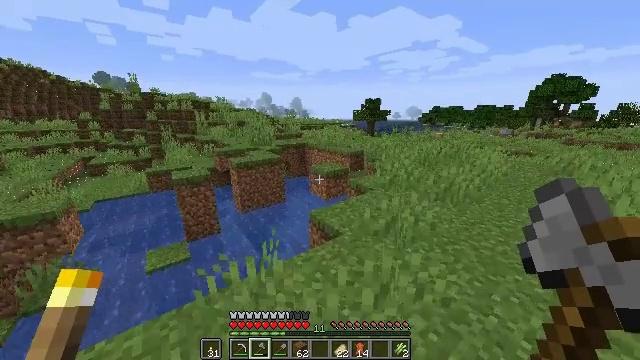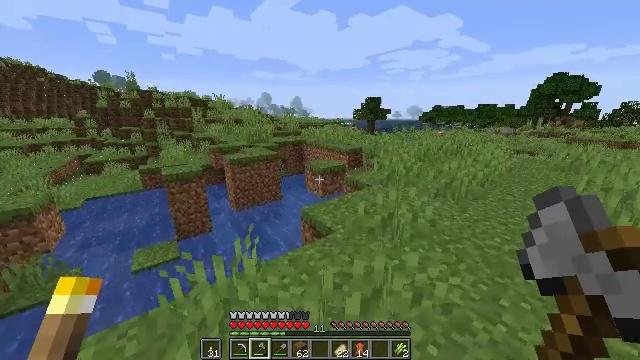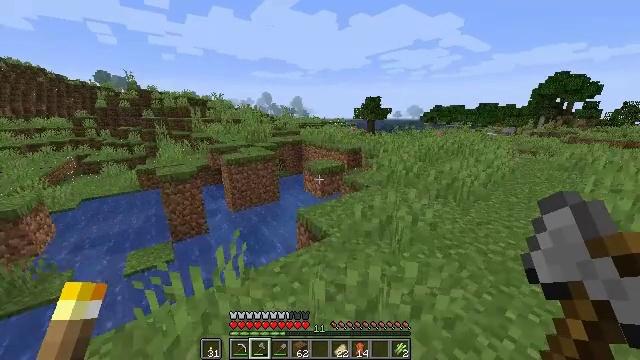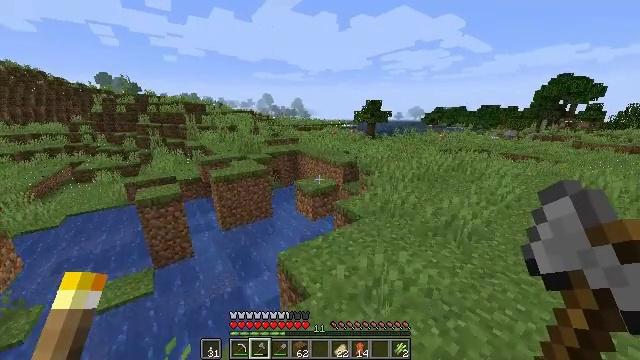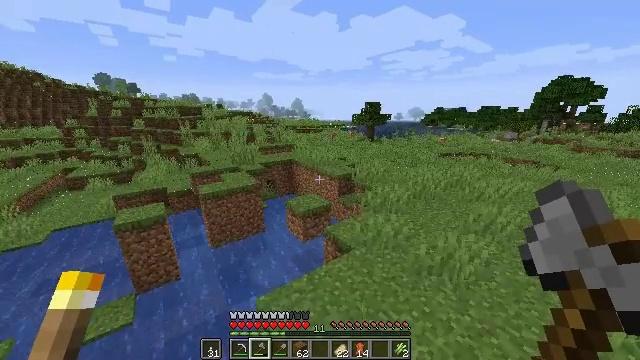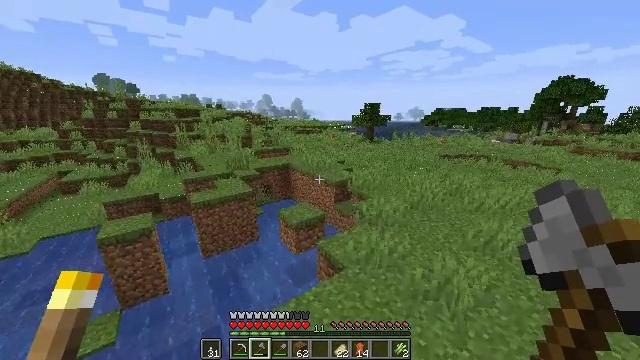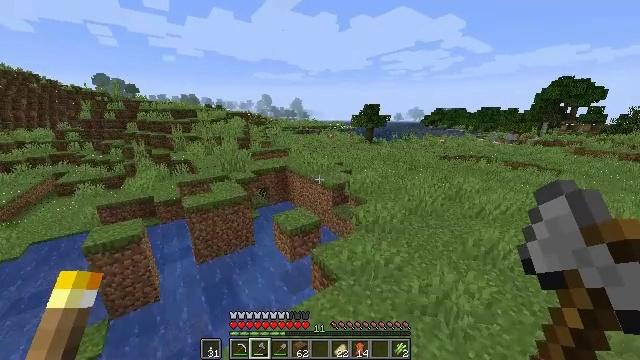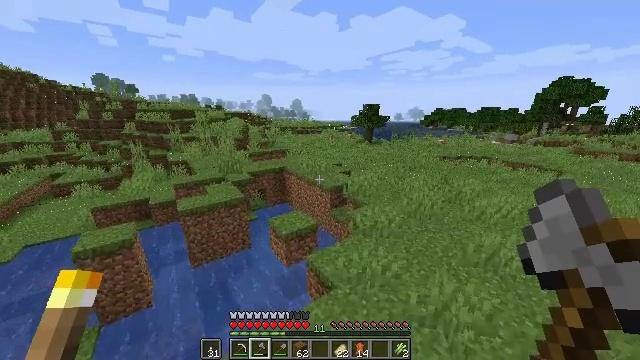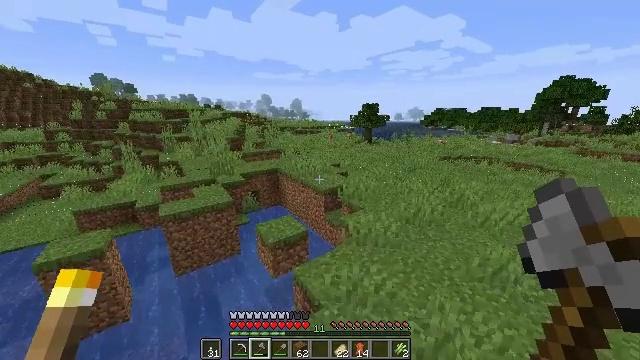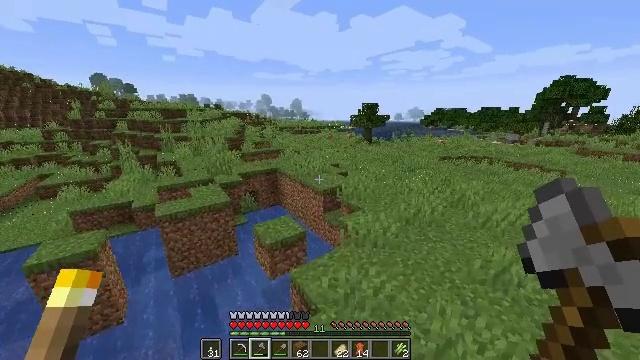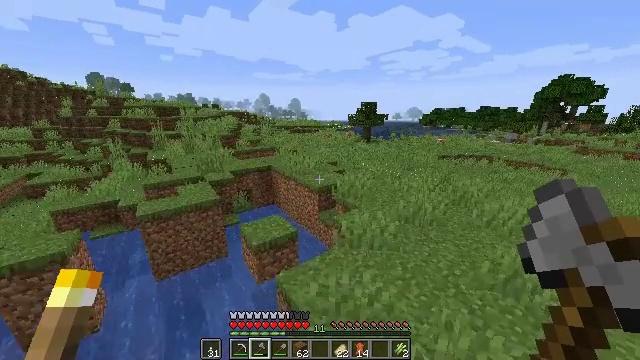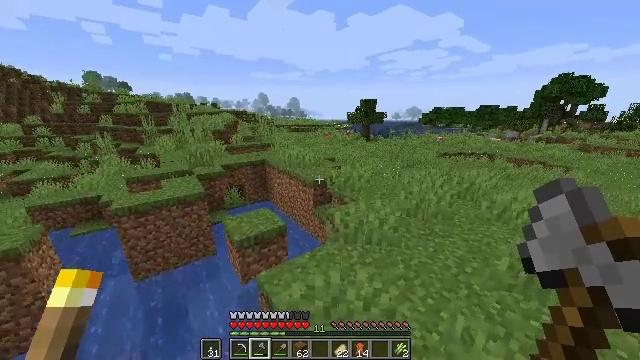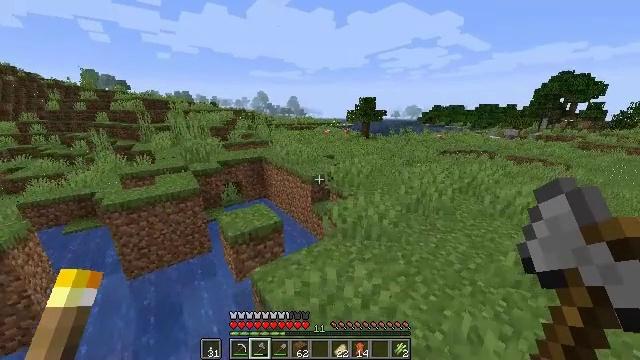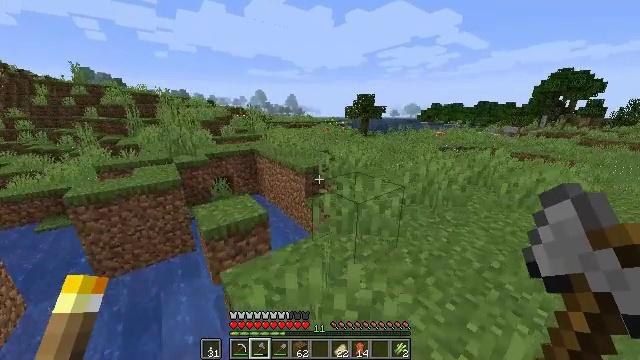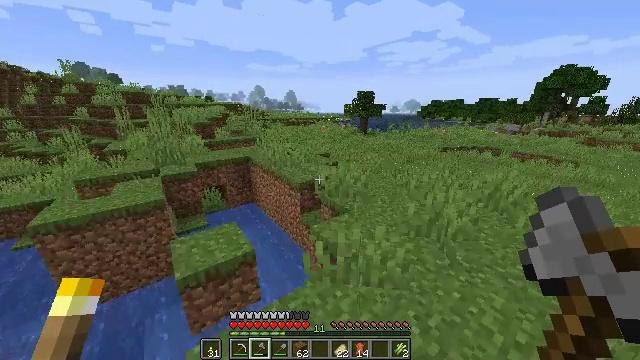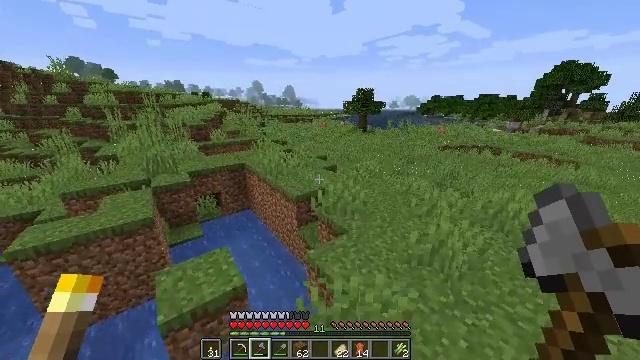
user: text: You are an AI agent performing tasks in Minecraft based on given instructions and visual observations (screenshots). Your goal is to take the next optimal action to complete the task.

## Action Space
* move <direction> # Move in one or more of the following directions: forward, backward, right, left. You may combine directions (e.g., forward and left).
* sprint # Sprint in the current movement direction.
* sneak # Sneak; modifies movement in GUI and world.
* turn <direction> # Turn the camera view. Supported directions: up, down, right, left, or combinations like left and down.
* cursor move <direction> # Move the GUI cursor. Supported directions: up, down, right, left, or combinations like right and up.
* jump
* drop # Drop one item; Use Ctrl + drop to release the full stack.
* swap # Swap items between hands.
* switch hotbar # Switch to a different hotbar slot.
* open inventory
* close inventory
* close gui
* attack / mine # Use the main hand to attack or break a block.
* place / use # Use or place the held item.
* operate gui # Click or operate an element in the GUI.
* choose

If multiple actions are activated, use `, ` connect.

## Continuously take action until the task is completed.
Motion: motion action
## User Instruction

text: Collect sunflower from the field.
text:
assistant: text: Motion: move forward and move right, sprint, jump
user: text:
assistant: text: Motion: move forward and move right, sprint, jump
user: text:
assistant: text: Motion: move forward and move right, sprint, jump
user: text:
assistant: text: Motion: move forward and move right, sprint, jump
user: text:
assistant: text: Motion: move forward and move right, sprint, jump
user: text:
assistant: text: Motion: move forward and move right, sprint, jump
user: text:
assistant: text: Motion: move forward, sprint, jump
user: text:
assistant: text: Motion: move forward, sprint, jump
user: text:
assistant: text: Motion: move forward, sprint, jump
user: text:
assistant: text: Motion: move forward, sprint, jump
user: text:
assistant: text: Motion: move forward, sprint, jump
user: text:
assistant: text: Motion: move forward, sprint, jump
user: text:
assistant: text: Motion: move forward, sprint, jump
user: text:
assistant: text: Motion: move forward, sprint, turn down, jump
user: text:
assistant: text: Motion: move forward, sprint, turn down, jump
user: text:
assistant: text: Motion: move forward, sprint, jump
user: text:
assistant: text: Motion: move forward, sprint, jump
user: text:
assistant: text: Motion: move forward, sprint, jump
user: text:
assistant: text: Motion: move forward, sprint, jump
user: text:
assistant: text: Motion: move forward, sprint, turn left, jump
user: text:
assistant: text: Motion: move forward, sprint, turn left and up, jump
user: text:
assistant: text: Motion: move forward, sprint, turn left and up, jump
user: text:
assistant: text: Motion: move forward, sprint, turn left, jump
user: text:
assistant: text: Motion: move forward, sprint, jump
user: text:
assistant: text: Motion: move forward, sprint, jump
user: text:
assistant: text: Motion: move forward, sprint, jump
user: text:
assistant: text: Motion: move forward, sprint, jump
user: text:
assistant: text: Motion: move forward, sprint, turn left, jump
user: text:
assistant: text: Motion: move forward, sprint, turn left, jump
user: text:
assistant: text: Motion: move forward, sprint, turn left and up, jump